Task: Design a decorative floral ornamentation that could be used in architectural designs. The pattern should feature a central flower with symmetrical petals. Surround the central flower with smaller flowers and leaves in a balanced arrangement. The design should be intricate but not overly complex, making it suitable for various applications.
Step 331:
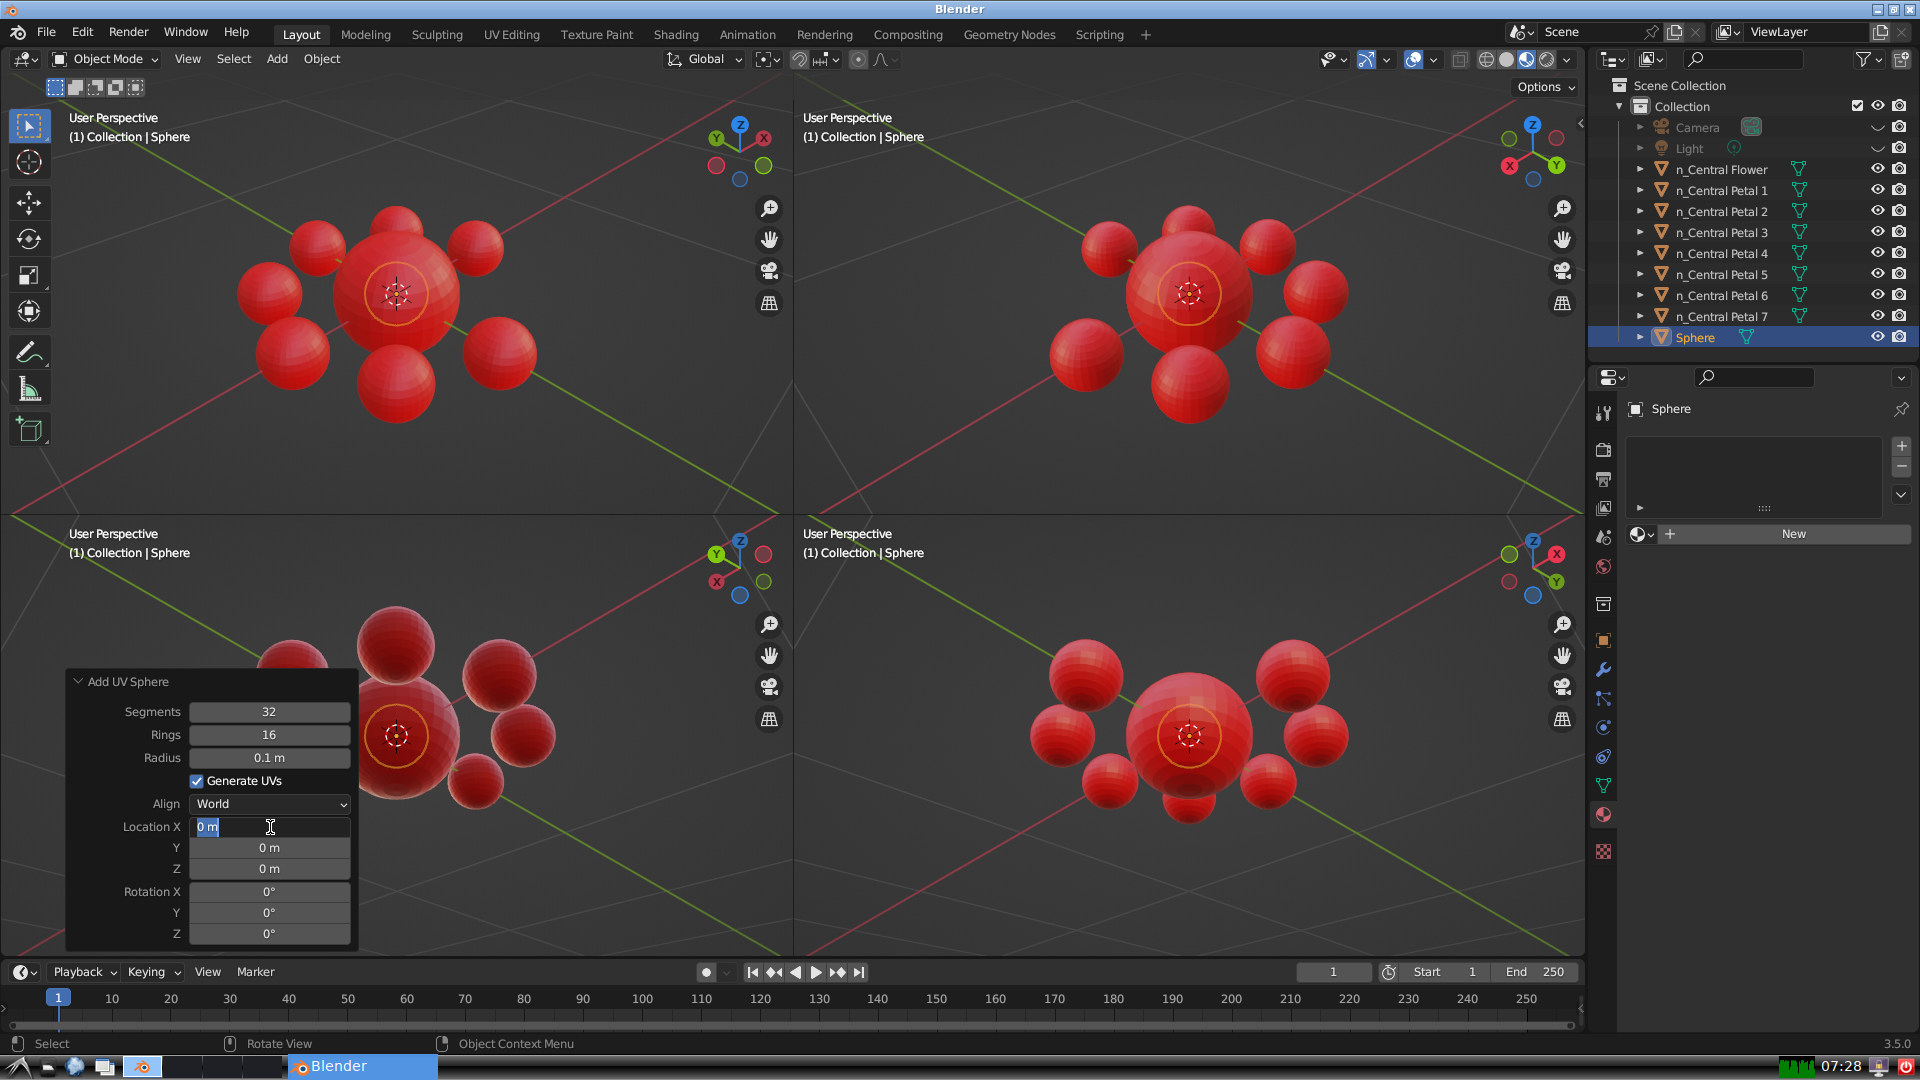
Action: input_text: 0.28284271247461895